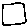
Label: square